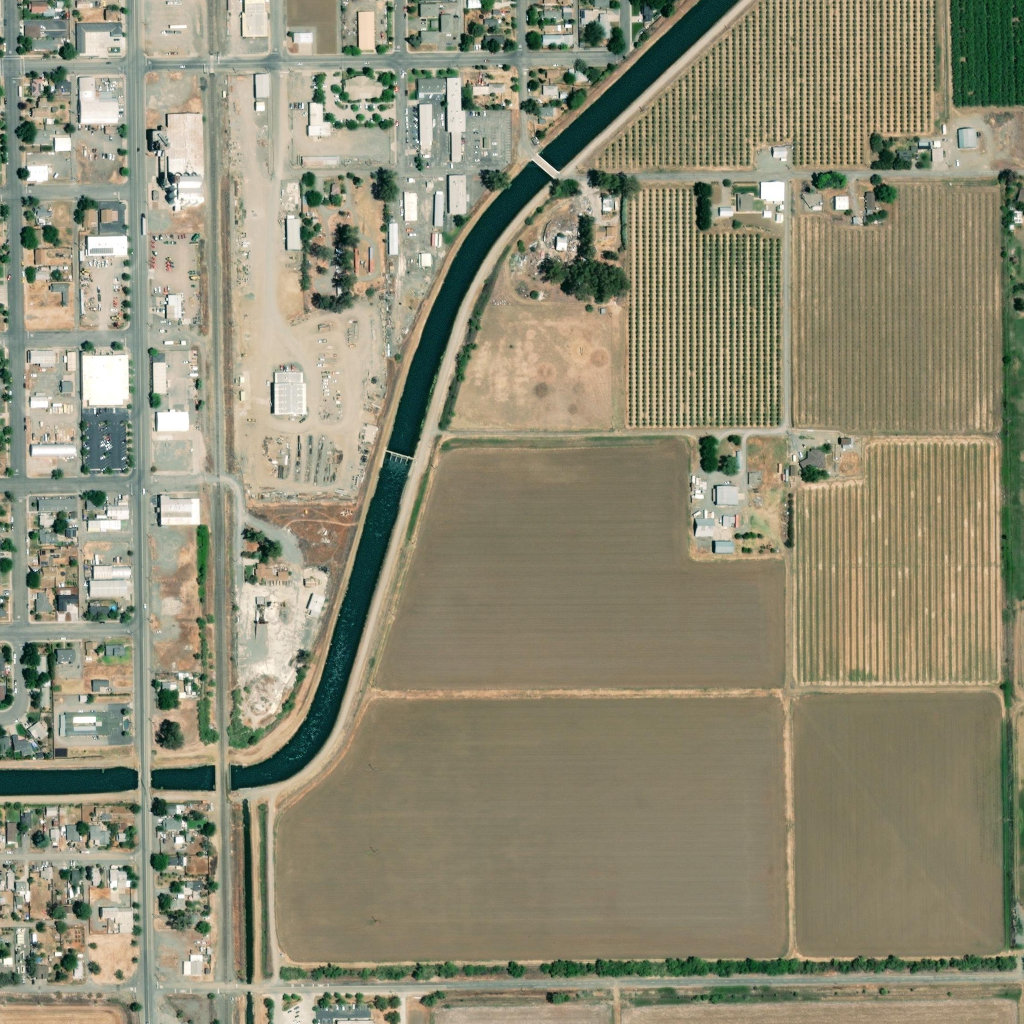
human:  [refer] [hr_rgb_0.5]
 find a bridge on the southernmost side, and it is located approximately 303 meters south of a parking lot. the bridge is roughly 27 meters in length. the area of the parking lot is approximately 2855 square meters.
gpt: <box>[[21, 74, 22, 77, 0]]</box>

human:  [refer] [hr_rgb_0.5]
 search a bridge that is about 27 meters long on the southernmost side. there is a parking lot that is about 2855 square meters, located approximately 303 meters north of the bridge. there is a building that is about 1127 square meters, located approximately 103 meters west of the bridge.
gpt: <box>[[21, 74, 22, 77, 0]]</box>

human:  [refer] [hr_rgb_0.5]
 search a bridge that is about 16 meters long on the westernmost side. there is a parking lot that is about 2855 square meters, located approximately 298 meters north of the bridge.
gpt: <box>[[13, 75, 14, 76, 0]]</box>

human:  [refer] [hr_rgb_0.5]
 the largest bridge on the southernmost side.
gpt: <box>[[21, 74, 22, 77, 0]]</box>